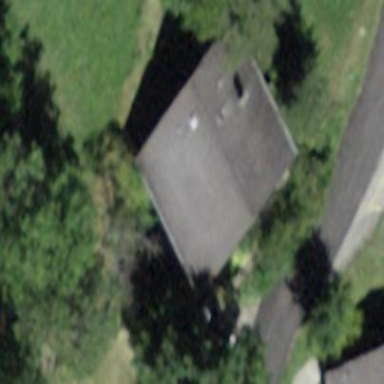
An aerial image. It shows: Simple and straightforward house.